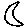
Label: moon